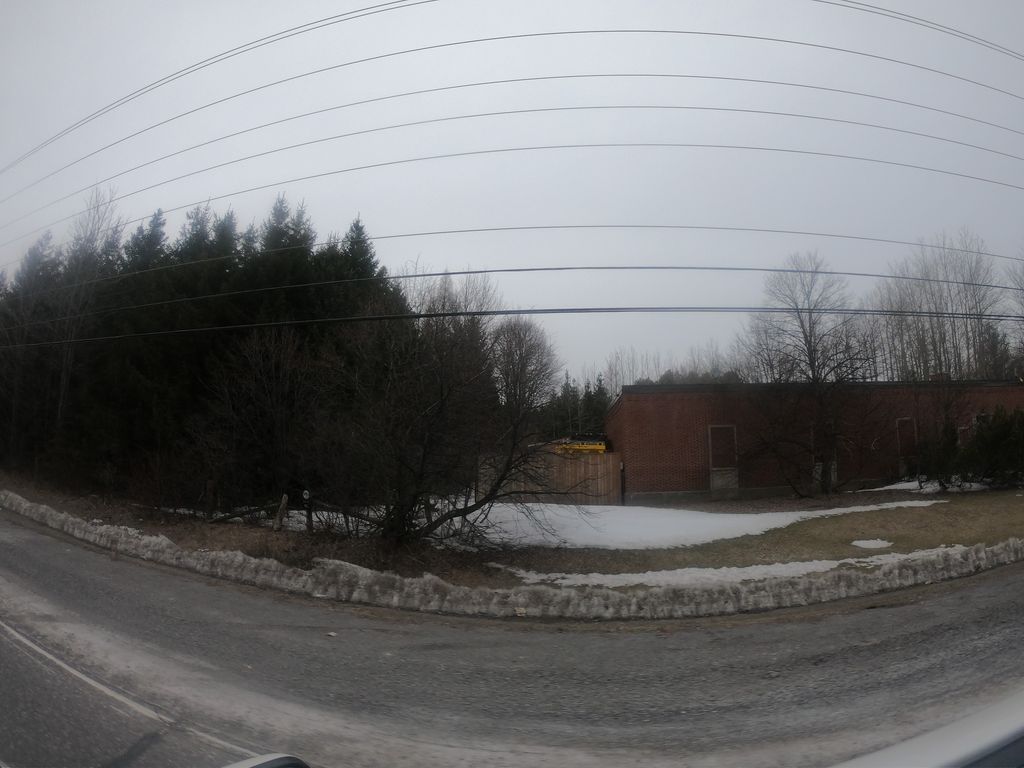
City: ottawa-gatineau